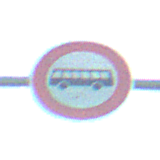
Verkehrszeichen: VerbotKraftomnibusse
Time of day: MorningAfternoon
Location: Outdoor (Nature)
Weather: PartlyCloudy
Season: NotSpecified
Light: Natural